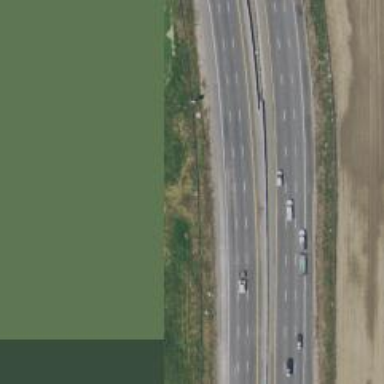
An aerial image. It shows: Asphalt motorway.